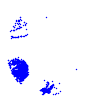
Particle: proton